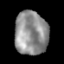
Tissue: lung
Cell type: Epithelial cells
Senescence score: 0.2262
Nuclear area (px): 1422
Mean DAPI intensity: 143.264